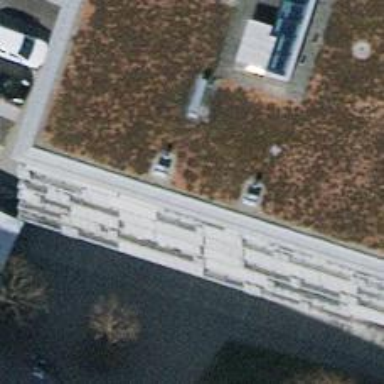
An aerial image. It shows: Kindergarten.